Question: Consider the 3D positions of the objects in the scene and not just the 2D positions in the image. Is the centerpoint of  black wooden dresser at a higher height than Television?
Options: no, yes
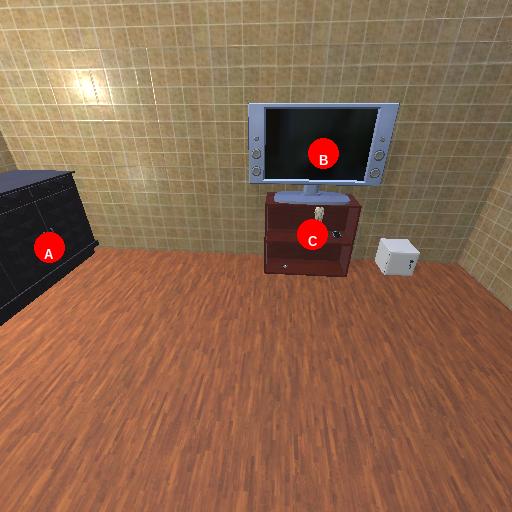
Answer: no